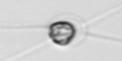
Label: Chaetoceros_danicus